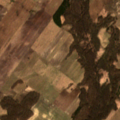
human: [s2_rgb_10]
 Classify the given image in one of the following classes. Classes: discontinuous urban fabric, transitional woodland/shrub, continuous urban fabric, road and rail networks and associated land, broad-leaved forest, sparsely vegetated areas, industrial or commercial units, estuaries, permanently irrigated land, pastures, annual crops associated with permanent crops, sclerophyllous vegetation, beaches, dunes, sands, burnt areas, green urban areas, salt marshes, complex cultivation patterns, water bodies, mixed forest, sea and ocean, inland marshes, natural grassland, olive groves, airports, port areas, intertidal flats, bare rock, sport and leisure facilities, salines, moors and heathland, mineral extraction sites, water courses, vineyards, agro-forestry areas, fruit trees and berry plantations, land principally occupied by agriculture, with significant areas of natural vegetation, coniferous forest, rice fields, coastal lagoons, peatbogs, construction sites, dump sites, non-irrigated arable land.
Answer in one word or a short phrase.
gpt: non-irrigated arable land, land principally occupied by agriculture, with significant areas of natural vegetation, broad-leaved forest